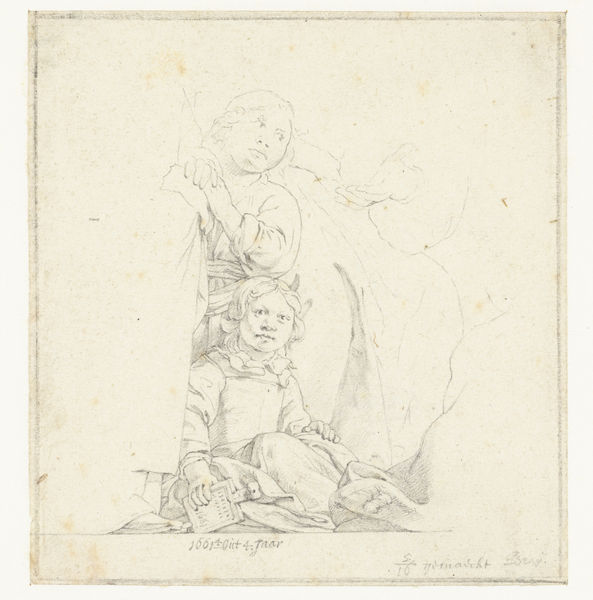
Titel: Portret van de zoon van Jan de Bray
Künstler: Jan de Bray
Standort: Amsterdam
Institution: Rijksmuseum
Schlagwörter: face, portrait, assis, femme, main, enfants, enfant, fille, mère, esquisse, dessin, garçon, visage, crayon, livre, debout, regard, jouet, inacheve, trio, tro, aîné